Question: I'm a newbie in javascript and I'm wondering why 'bob.age' is still 30 while 'age' is 50 when I called it. I already set 'age' to 50 in 'setAge' that assigned 50 to 'this.age', which I know is a reference to 'bob.age', so 'age' and 'bob.age' should have the same value.

'''
// here we define our method using "this", before we even introduce bob
var setAge = function (newAge) {
this.age = newAge;
};
// now we make bob
var bob = new Object();
bob.age = 30;
// and down here we just use the method we already made
// change bob's age to 50 here
bob.setAge = setAge(50);
'''
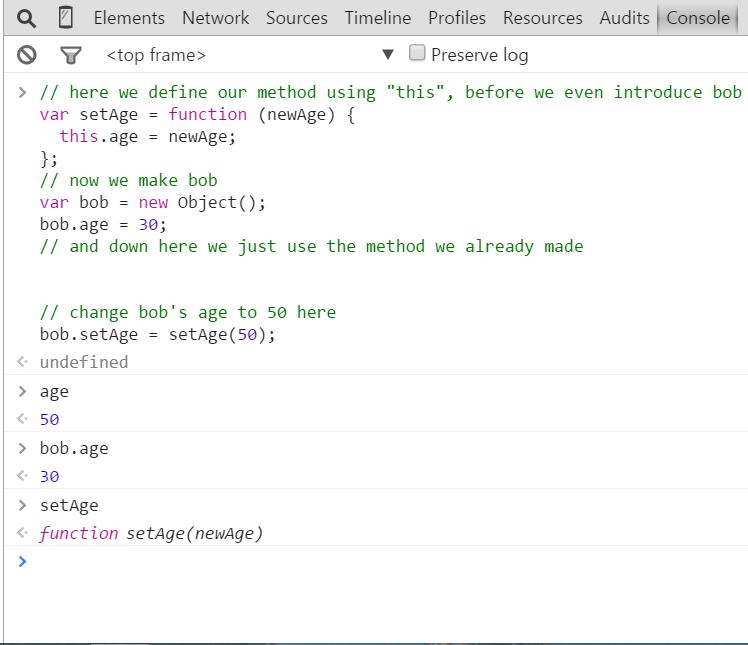
Answer: > bob.setAge = setAge(50);
all that is doing is setting the setAge property of bob to the result of calling setAge(50) - as setAge retunrs undefined, you've effectively set bob.SetAge = undefined. Perhaps what you intended to do was
'''
bob.setAge = setAge;
bob.setAge(50);
'''
untested, but I think it's right